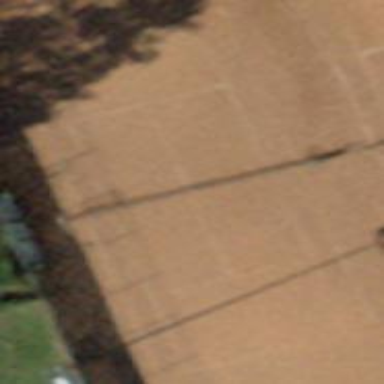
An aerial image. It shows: Tennis court on pitch.